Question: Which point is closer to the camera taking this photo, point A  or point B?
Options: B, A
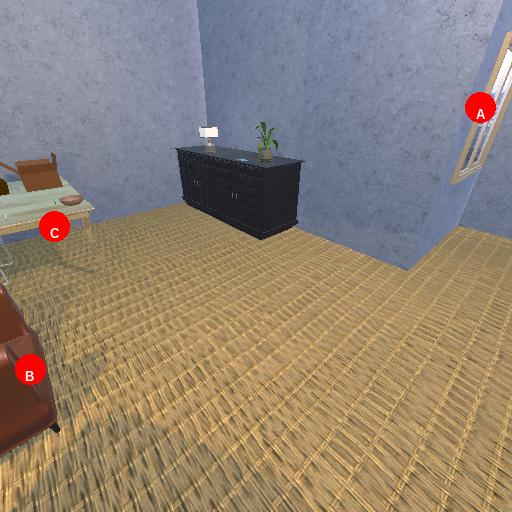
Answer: B